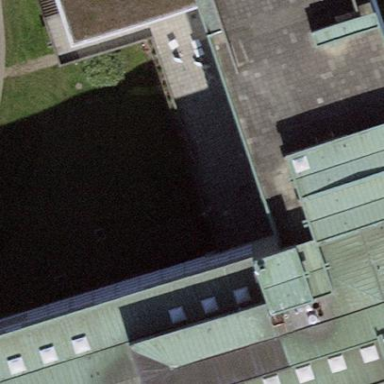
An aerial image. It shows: School building.